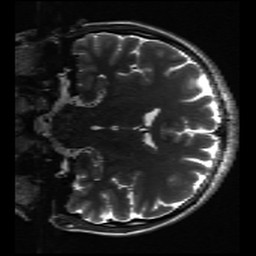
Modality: inplaneT2
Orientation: coronal